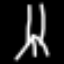
Label: The Eiffel Tower